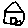
Label: house